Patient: sex M, age 52
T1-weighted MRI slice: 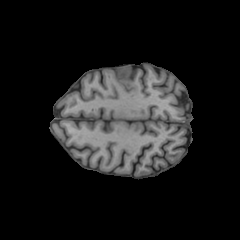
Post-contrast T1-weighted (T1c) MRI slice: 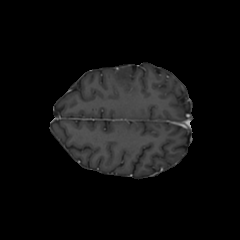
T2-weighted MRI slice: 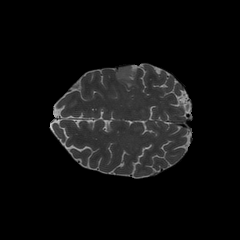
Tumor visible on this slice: yes
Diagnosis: Astrocytoma, IDH-wildtype
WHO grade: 3